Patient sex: M
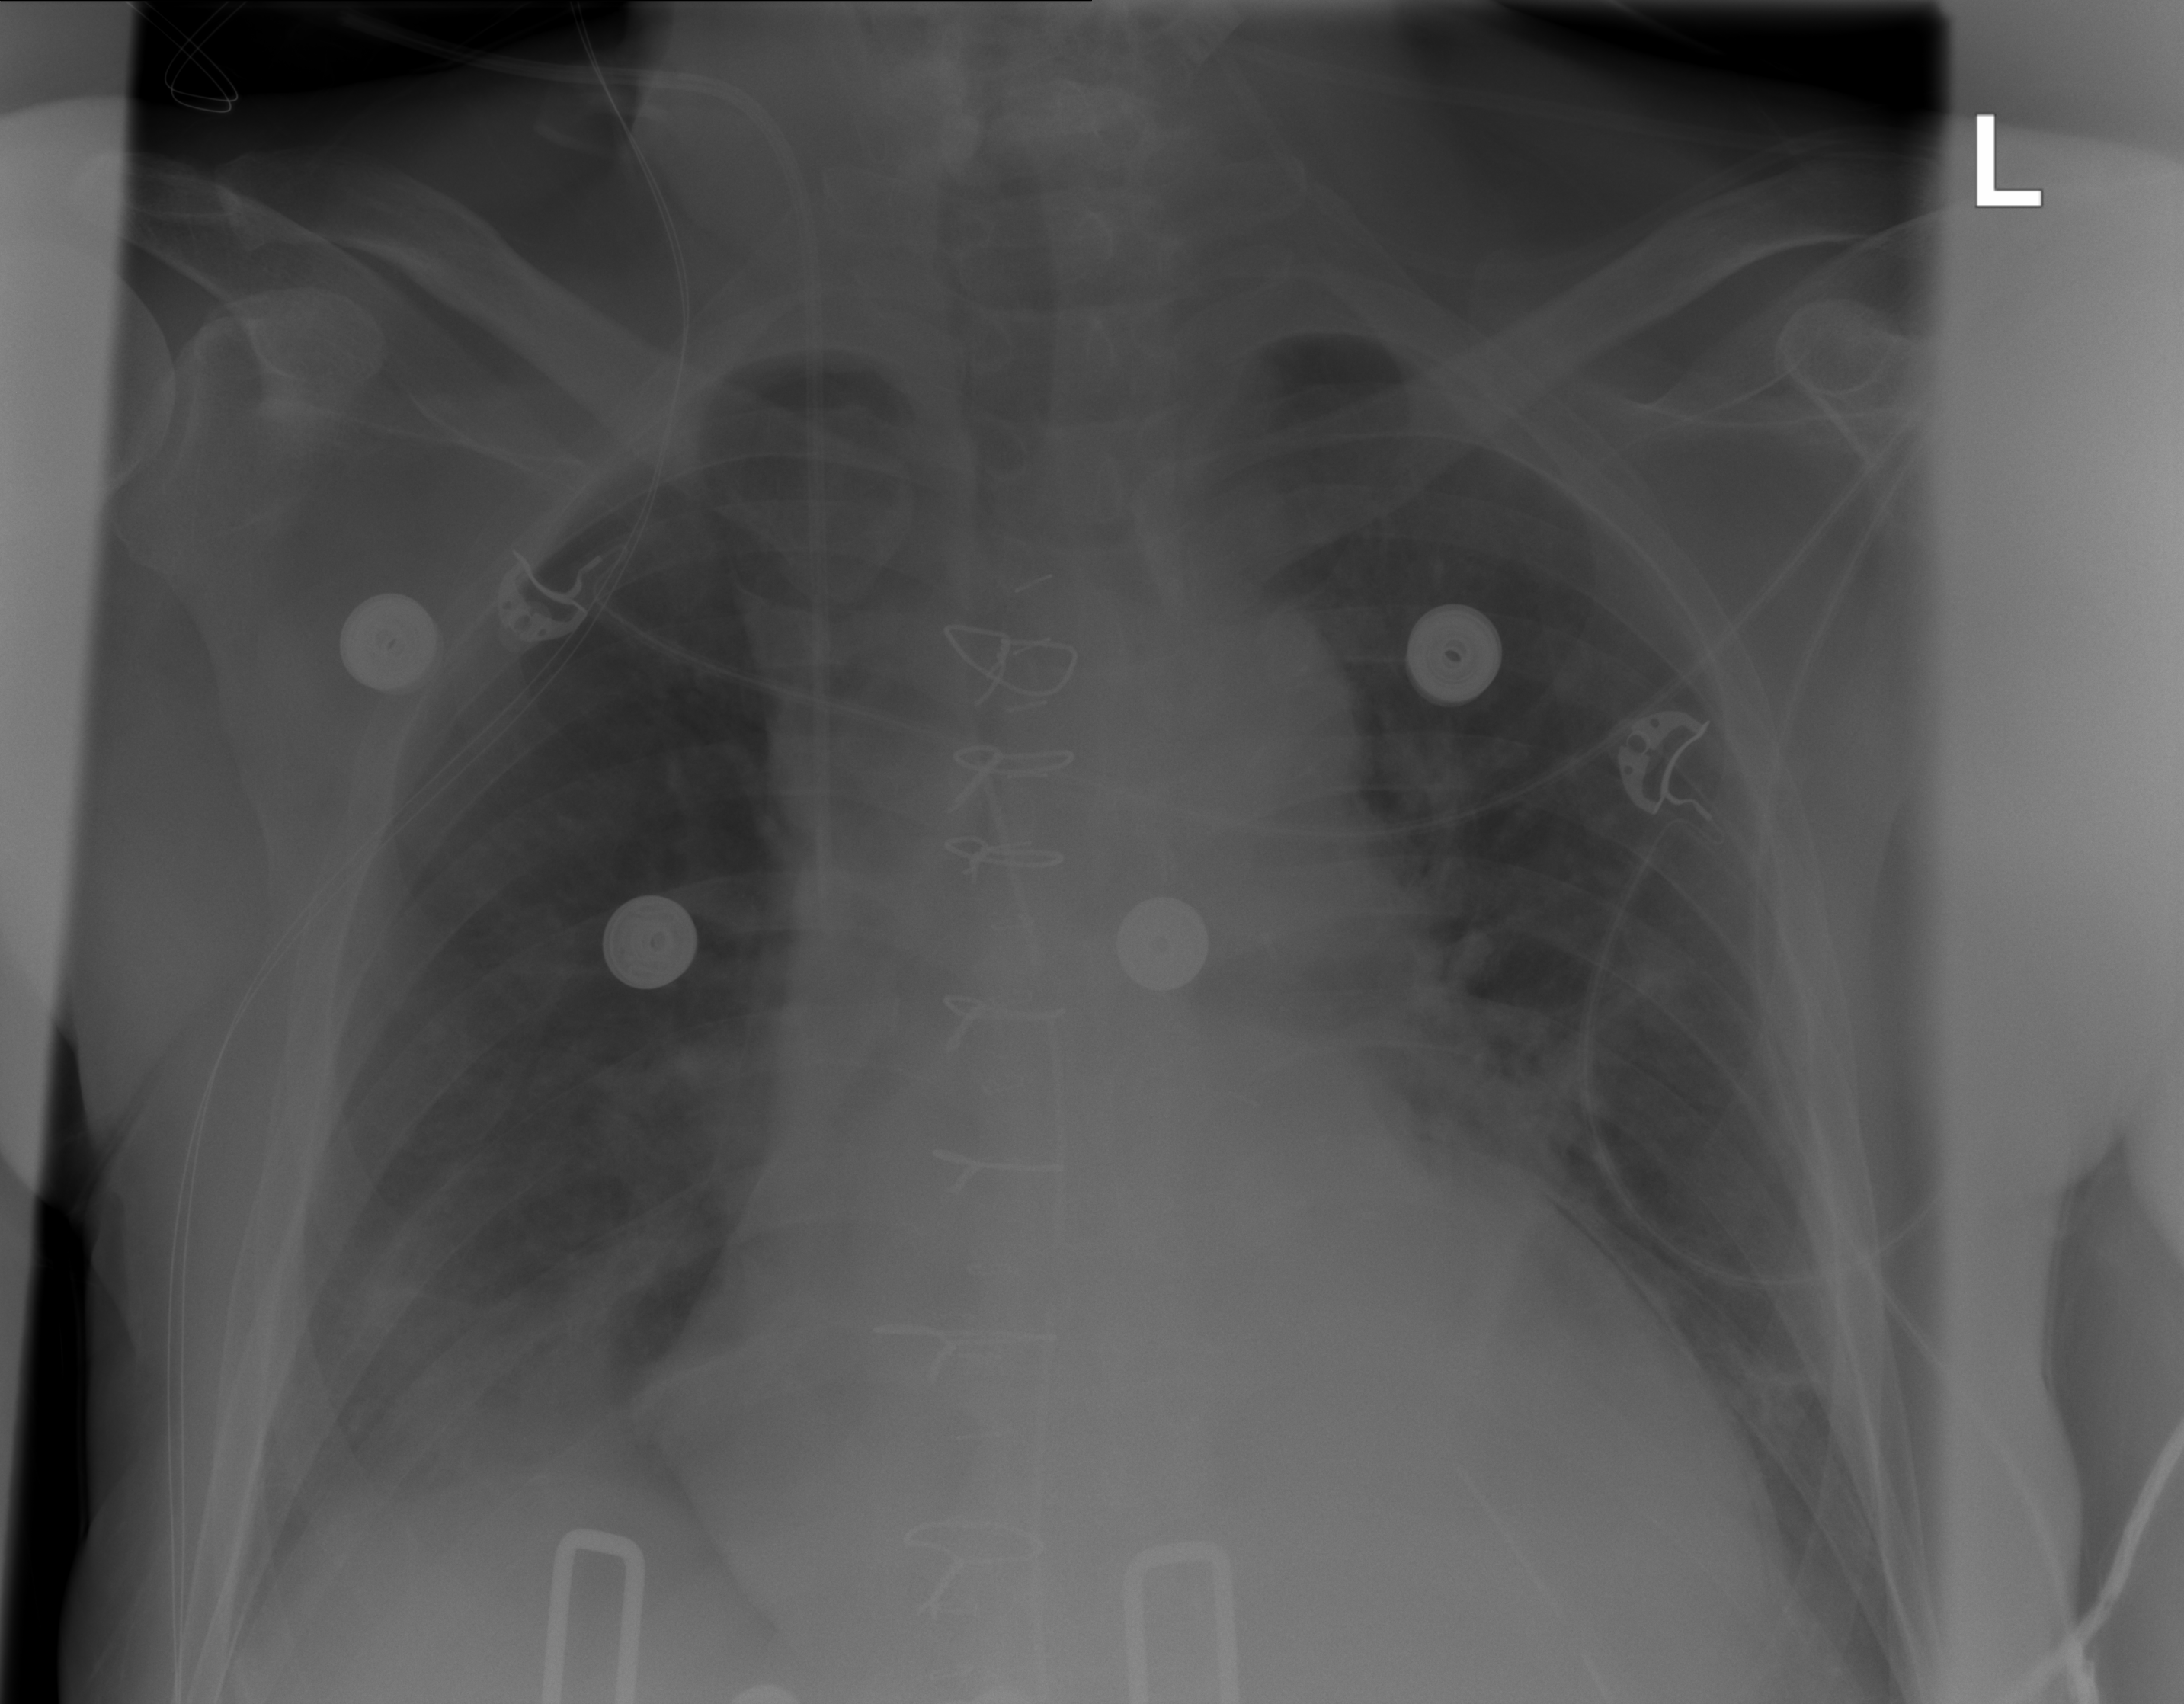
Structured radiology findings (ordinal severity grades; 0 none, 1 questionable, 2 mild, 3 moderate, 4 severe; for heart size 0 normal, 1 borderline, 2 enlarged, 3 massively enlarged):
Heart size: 2
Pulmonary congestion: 0
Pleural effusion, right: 0
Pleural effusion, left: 0
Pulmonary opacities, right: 0
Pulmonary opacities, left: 0
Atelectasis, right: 0
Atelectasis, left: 2